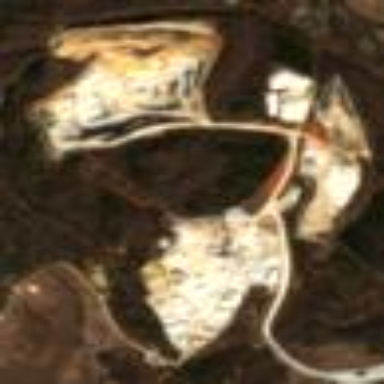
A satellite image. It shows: Quarry that is source of aggregate.